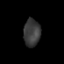
Tissue: prostate
Cell type: Epithelial cells
Senescence score: 0.3384
Nuclear area (px): 447
Mean DAPI intensity: 58.199